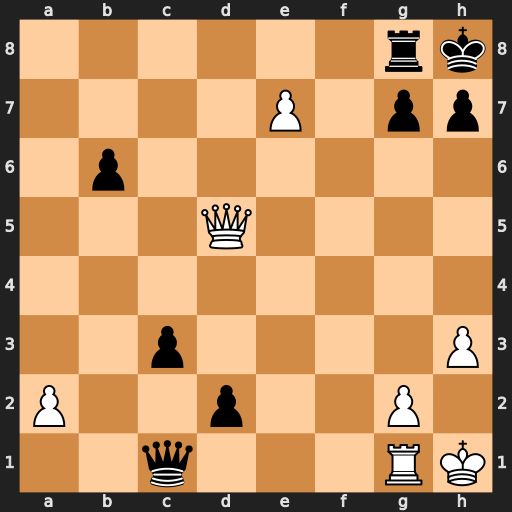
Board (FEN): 6rk/4P1pp/1p6/3Q4/8/2p4P/P2p2P1/2q3RK
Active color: w
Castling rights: -
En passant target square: -
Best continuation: Qxg8+ Kxg8 e8=Q#